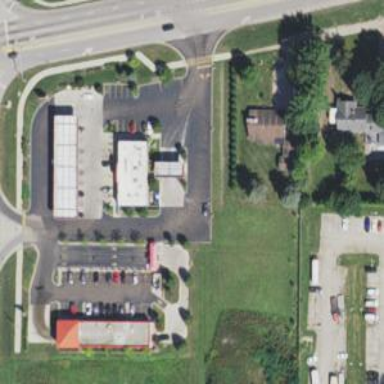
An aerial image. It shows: Convenience shop.